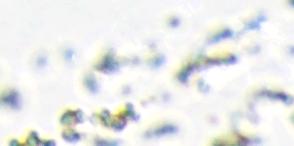
Label: Phaeocystis